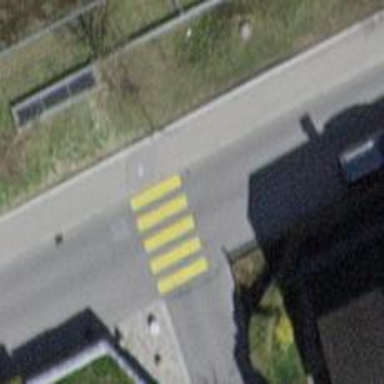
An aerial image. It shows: Marked crossing with zebra stripes on the road.